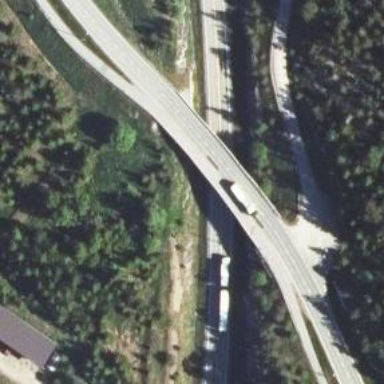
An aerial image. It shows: Cycleway track on bridge.